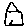
Label: house